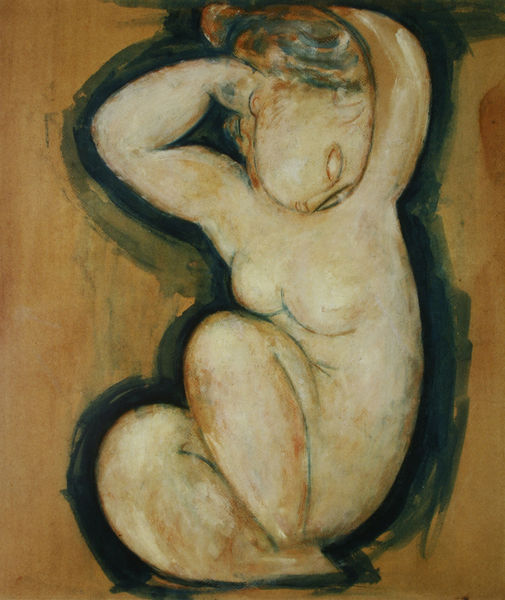
Titel: Cariatide, Karyatide
Künstler: Amedeo Modigliani
Standort: Paris
Institution: Centre Pompidou, Musée National d'Art Moderne
Schlagwörter: akt, blau, gemälde, hand, kopf, körper, nackt, schatten, schlaf, weiß, aquarell, badende, gelb, grün, kubismus, ocker, sitzen, braun, brust, busen, frau, frisur, haar, mund, nase, ohr, profil, schwarz, skizze, zeichnung, ölbild, beige, expressionismus, hochformat, blond, arm, arme, augen, inkarnat, hals, öl, figur, gold, haare, sitzend, rund, umrandung, skulptur, beine, ornage, brüste, füße, schlafen, schlafend, haltung, abstrakt, modern, formen, primitivismus, dick, sitzende, maillol, knie, liegend, oberschenkel, abstraktion, umriss, bad, tusche, kontur, nakt, kauernd, form, leinwand, entwurf, karton, picasso, karyatide, drehung, verdreht, rundung, kuben, rundungen, matisse, avantgarde, nude, schläft, hockende, kauernde, bade, aktmalerei, erwachen, bewgung, modigliani, aktr, picassso, s, absorbiert